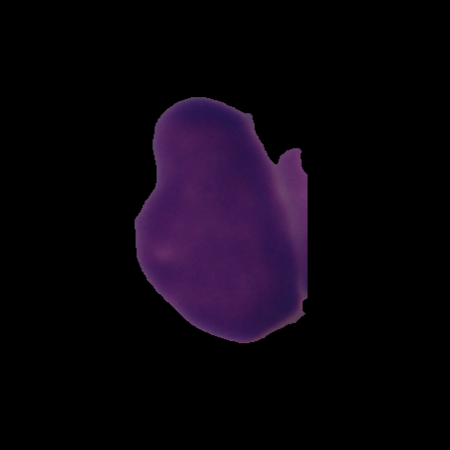
Label: cancer